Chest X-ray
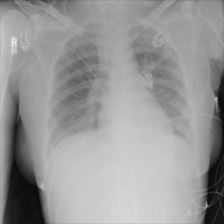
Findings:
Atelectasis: negative
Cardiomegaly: negative
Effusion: negative
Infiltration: negative
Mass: negative
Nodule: negative
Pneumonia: negative
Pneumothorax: negative
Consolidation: negative
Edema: negative
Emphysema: negative
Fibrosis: negative
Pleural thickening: negative
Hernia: negative